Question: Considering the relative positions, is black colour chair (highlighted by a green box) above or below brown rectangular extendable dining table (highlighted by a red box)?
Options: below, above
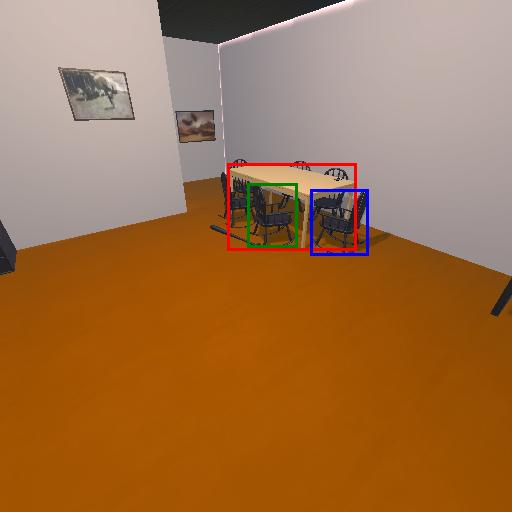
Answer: below